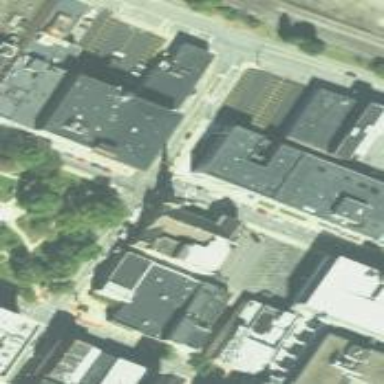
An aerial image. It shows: Building that serves as post office.